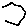
Label: hexagon